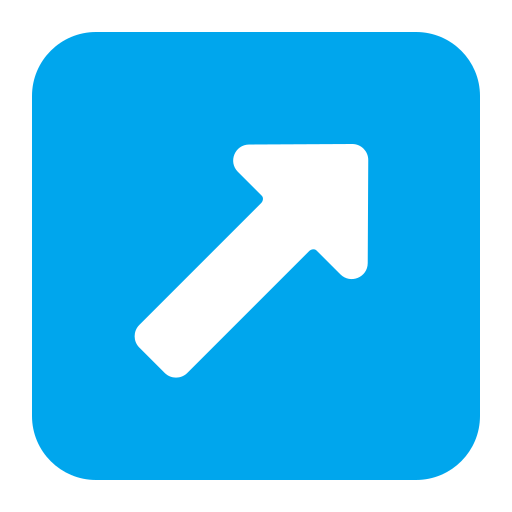
up right arrow flat